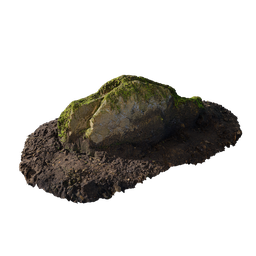
Label: nature